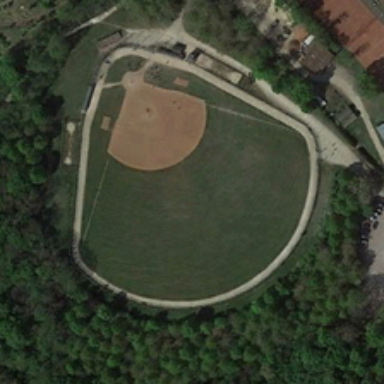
There are many trees around a meadow .